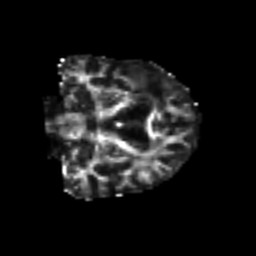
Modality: FA
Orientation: coronal
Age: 76
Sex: female
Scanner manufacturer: siemens
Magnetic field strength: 3 T
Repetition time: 4.987 s
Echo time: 0.0792 s